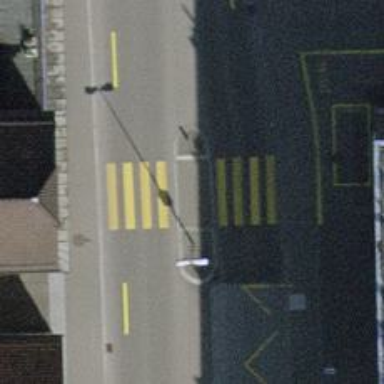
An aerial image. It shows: Uncontrolled zebra crossing with pedestrian island.